Question: Quick question I am new to Visual Studio and ASP.net web forms.
I have build a database using the code first method and I am wondering if it is possible to add images into a database and if so how and then how would i link them
Here is the variables, as you can see I have a mix of strings and ints
And now I am wondering if you can add an image value in the same way
'''
public string SuperName { get; set; }
public string NormalName { get; set; }
public int Age { get; set; }
public string Role { get; set; }
public string Location { get; set; }
public int NumAppearances { get; set; }
public string Description { get; set; }
'''
And here is all the variables filled in
'''
IList<Character> defaultCharacters1 = new List<Character>();
defaultCharacters1.Add(new Character() { SuperName = "Iron Man", NormalName = "Tony Stark", Age = 49, Role = "Hero", Location = "New York", NumAppearances = 5, Description = "An American billionaire playboy, industrialist, and ingenious engineer, Tony Stark suffers a severe chest injury during a kidnapping in which his captors attempt to force him to build a weapon of mass destruction. He instead creates a powered suit of armor to save his life and escape captivity. Later, Stark augments his suit with weapons and other technological devices he designed through his company, Stark Industries. He uses the suit and successive versions to protect the world as Iron Man." });
'''
Also here is current screen shot of my database displaying the information

Any help would be great
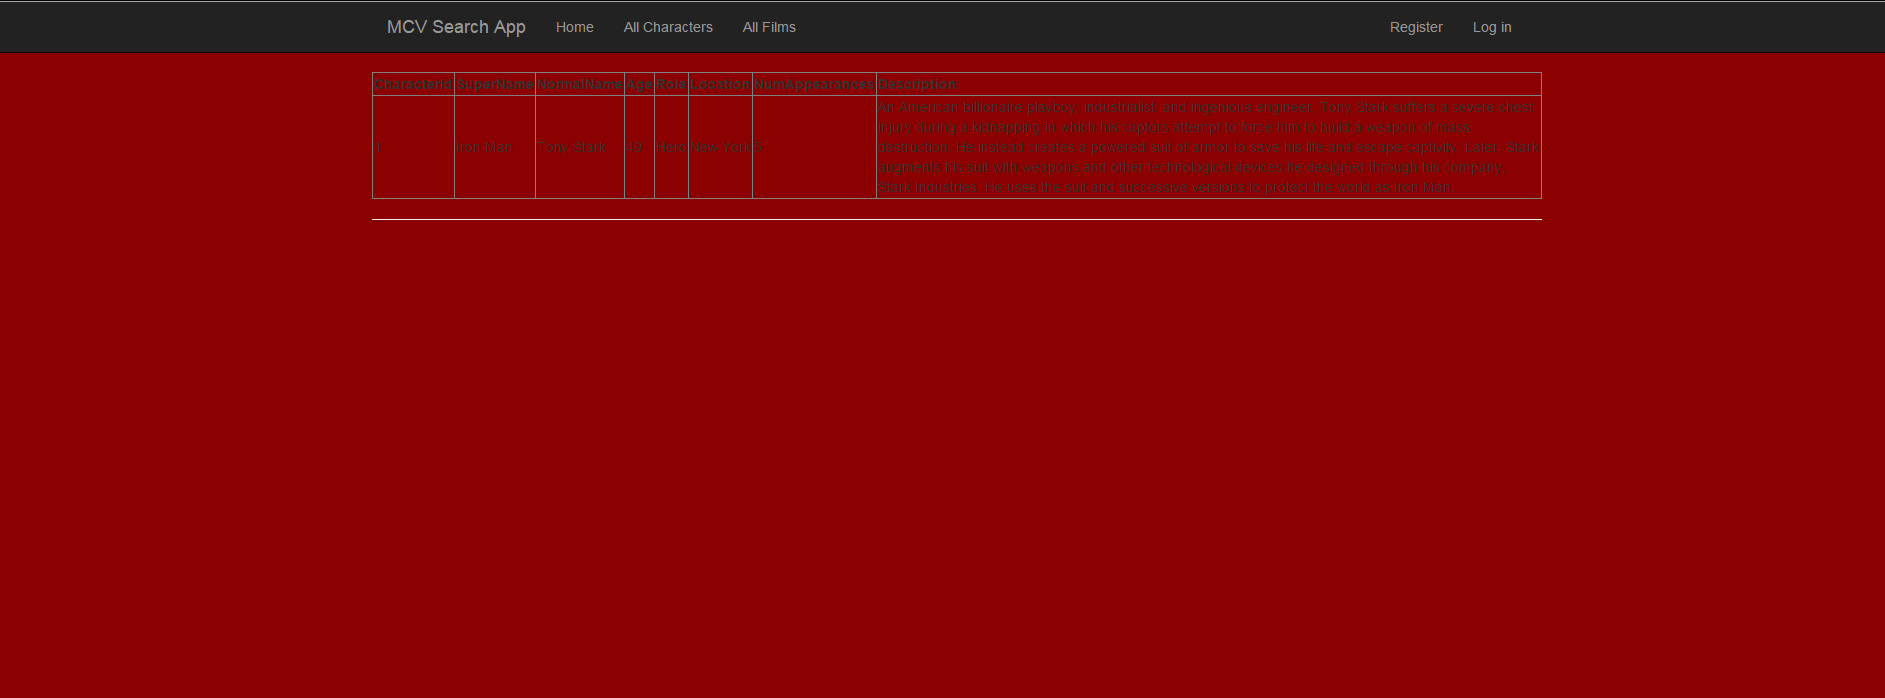
Answer: The best way is to upload your images to an external storage, like Azure Blob storage (you get backup of your images if they are there) for example, and then save the link to this blob in your SQL through EF.
Saving BLOBs in SQL (the image is a BLOB) may lead to bad fragmentation and will evantually slow down the database. That is why BLOBs are stored outside the SQL DB.
Another drawback of images sitting in the DB is that you will put a lot of traffinc from back to front - throughout your app - and you will slow down your site a lot. On the contrary if you place them in external BLOB storage you will server a link which the broser will load from a different location increasing the overall speed of your site.
So dont store images in SQL even though you can store them in <URL>. Store them on some kind of BLOB storage - Azure, Amazon, Picasa,... whatever and only save their URLs in the SQL db.